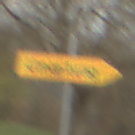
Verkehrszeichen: UmleitungswegweiserRechtsweisend
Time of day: MorningAfternoon
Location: Outdoor (Suburban)
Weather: Overcast
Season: NotSpecified
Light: Natural